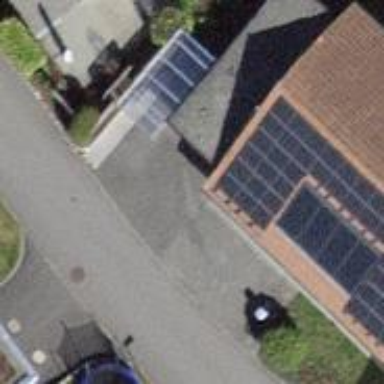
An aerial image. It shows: Solar power generator using photovoltaic panels.